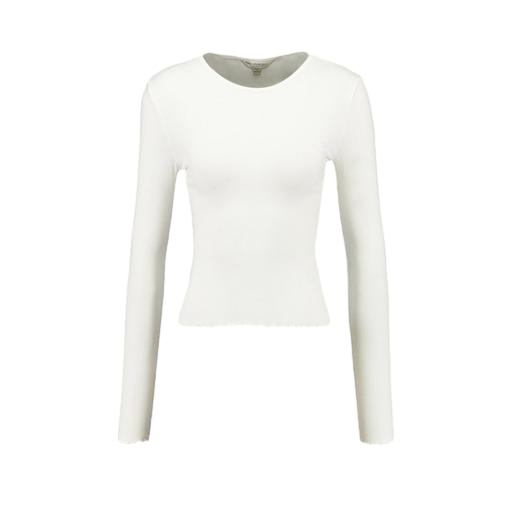
white long-sleeve plissé, long-sleeve top, her longsleeve top, white background